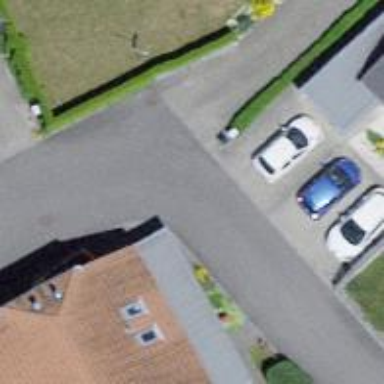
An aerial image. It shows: Living street.